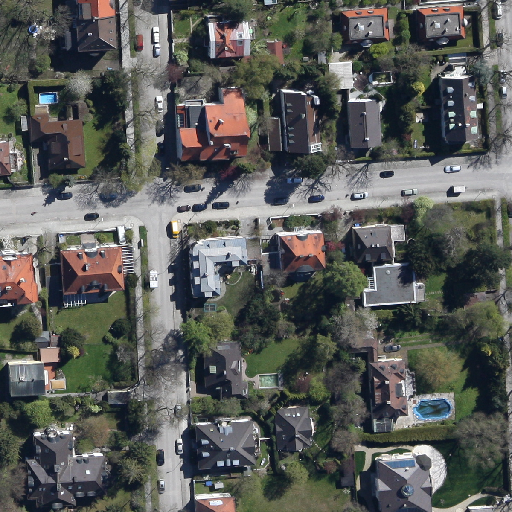
Referring expression: impervious surface